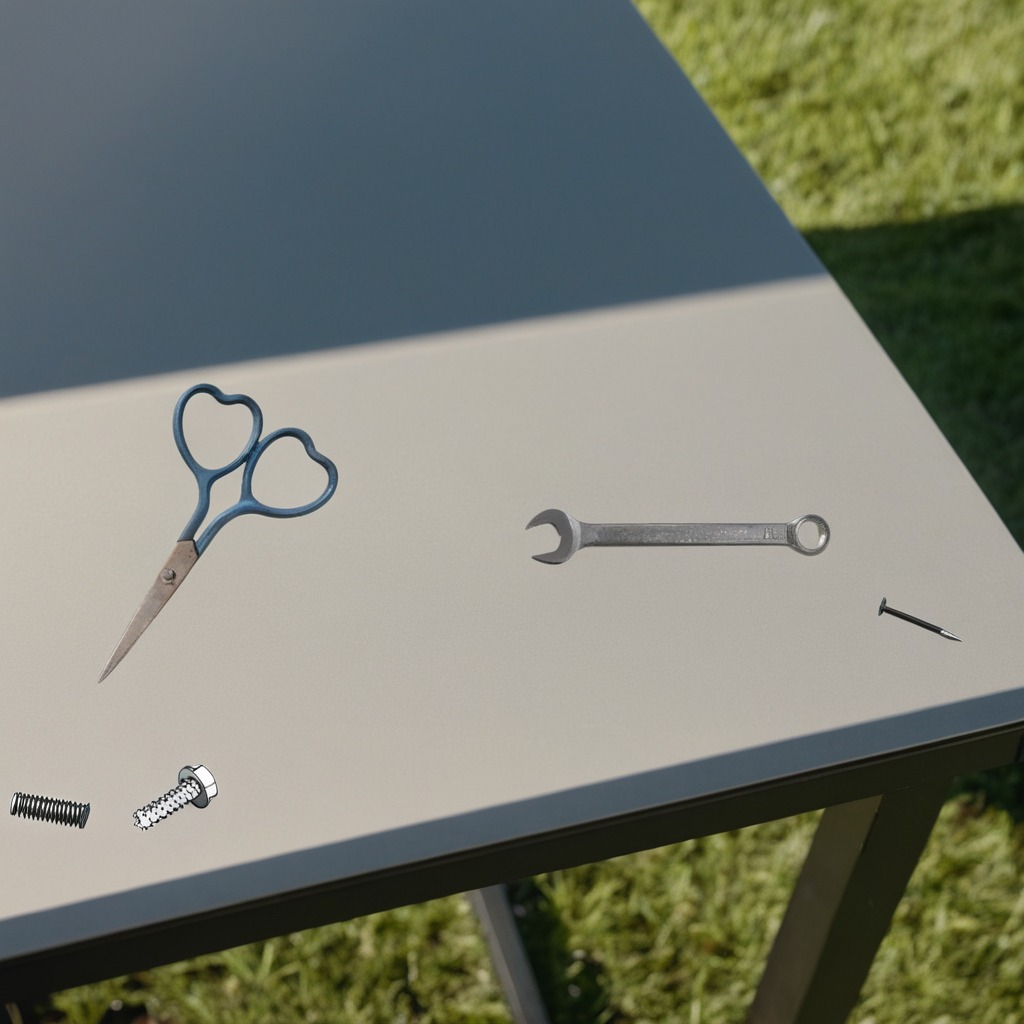
A metal machine screw, an iron nail, a coiled metal spring, a pair of scissors, and a wrench are lying on a clean utility table in a temporary outdoor tool station afternoon light present textured surface.